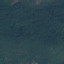
Land use / land cover: Forest